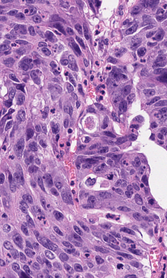
Tumor epithelial tissue: yes
Tumor-associated stroma tissue: no
Normal tissue: no